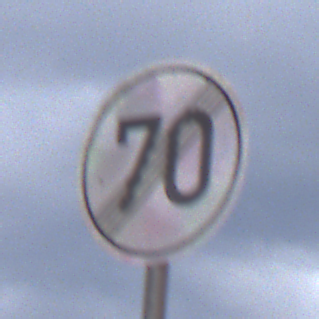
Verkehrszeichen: EndeGeschwindigkeit70
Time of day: Midday
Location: Outdoor (Urban)
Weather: Overcast
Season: NotSpecified
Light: Natural